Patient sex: M
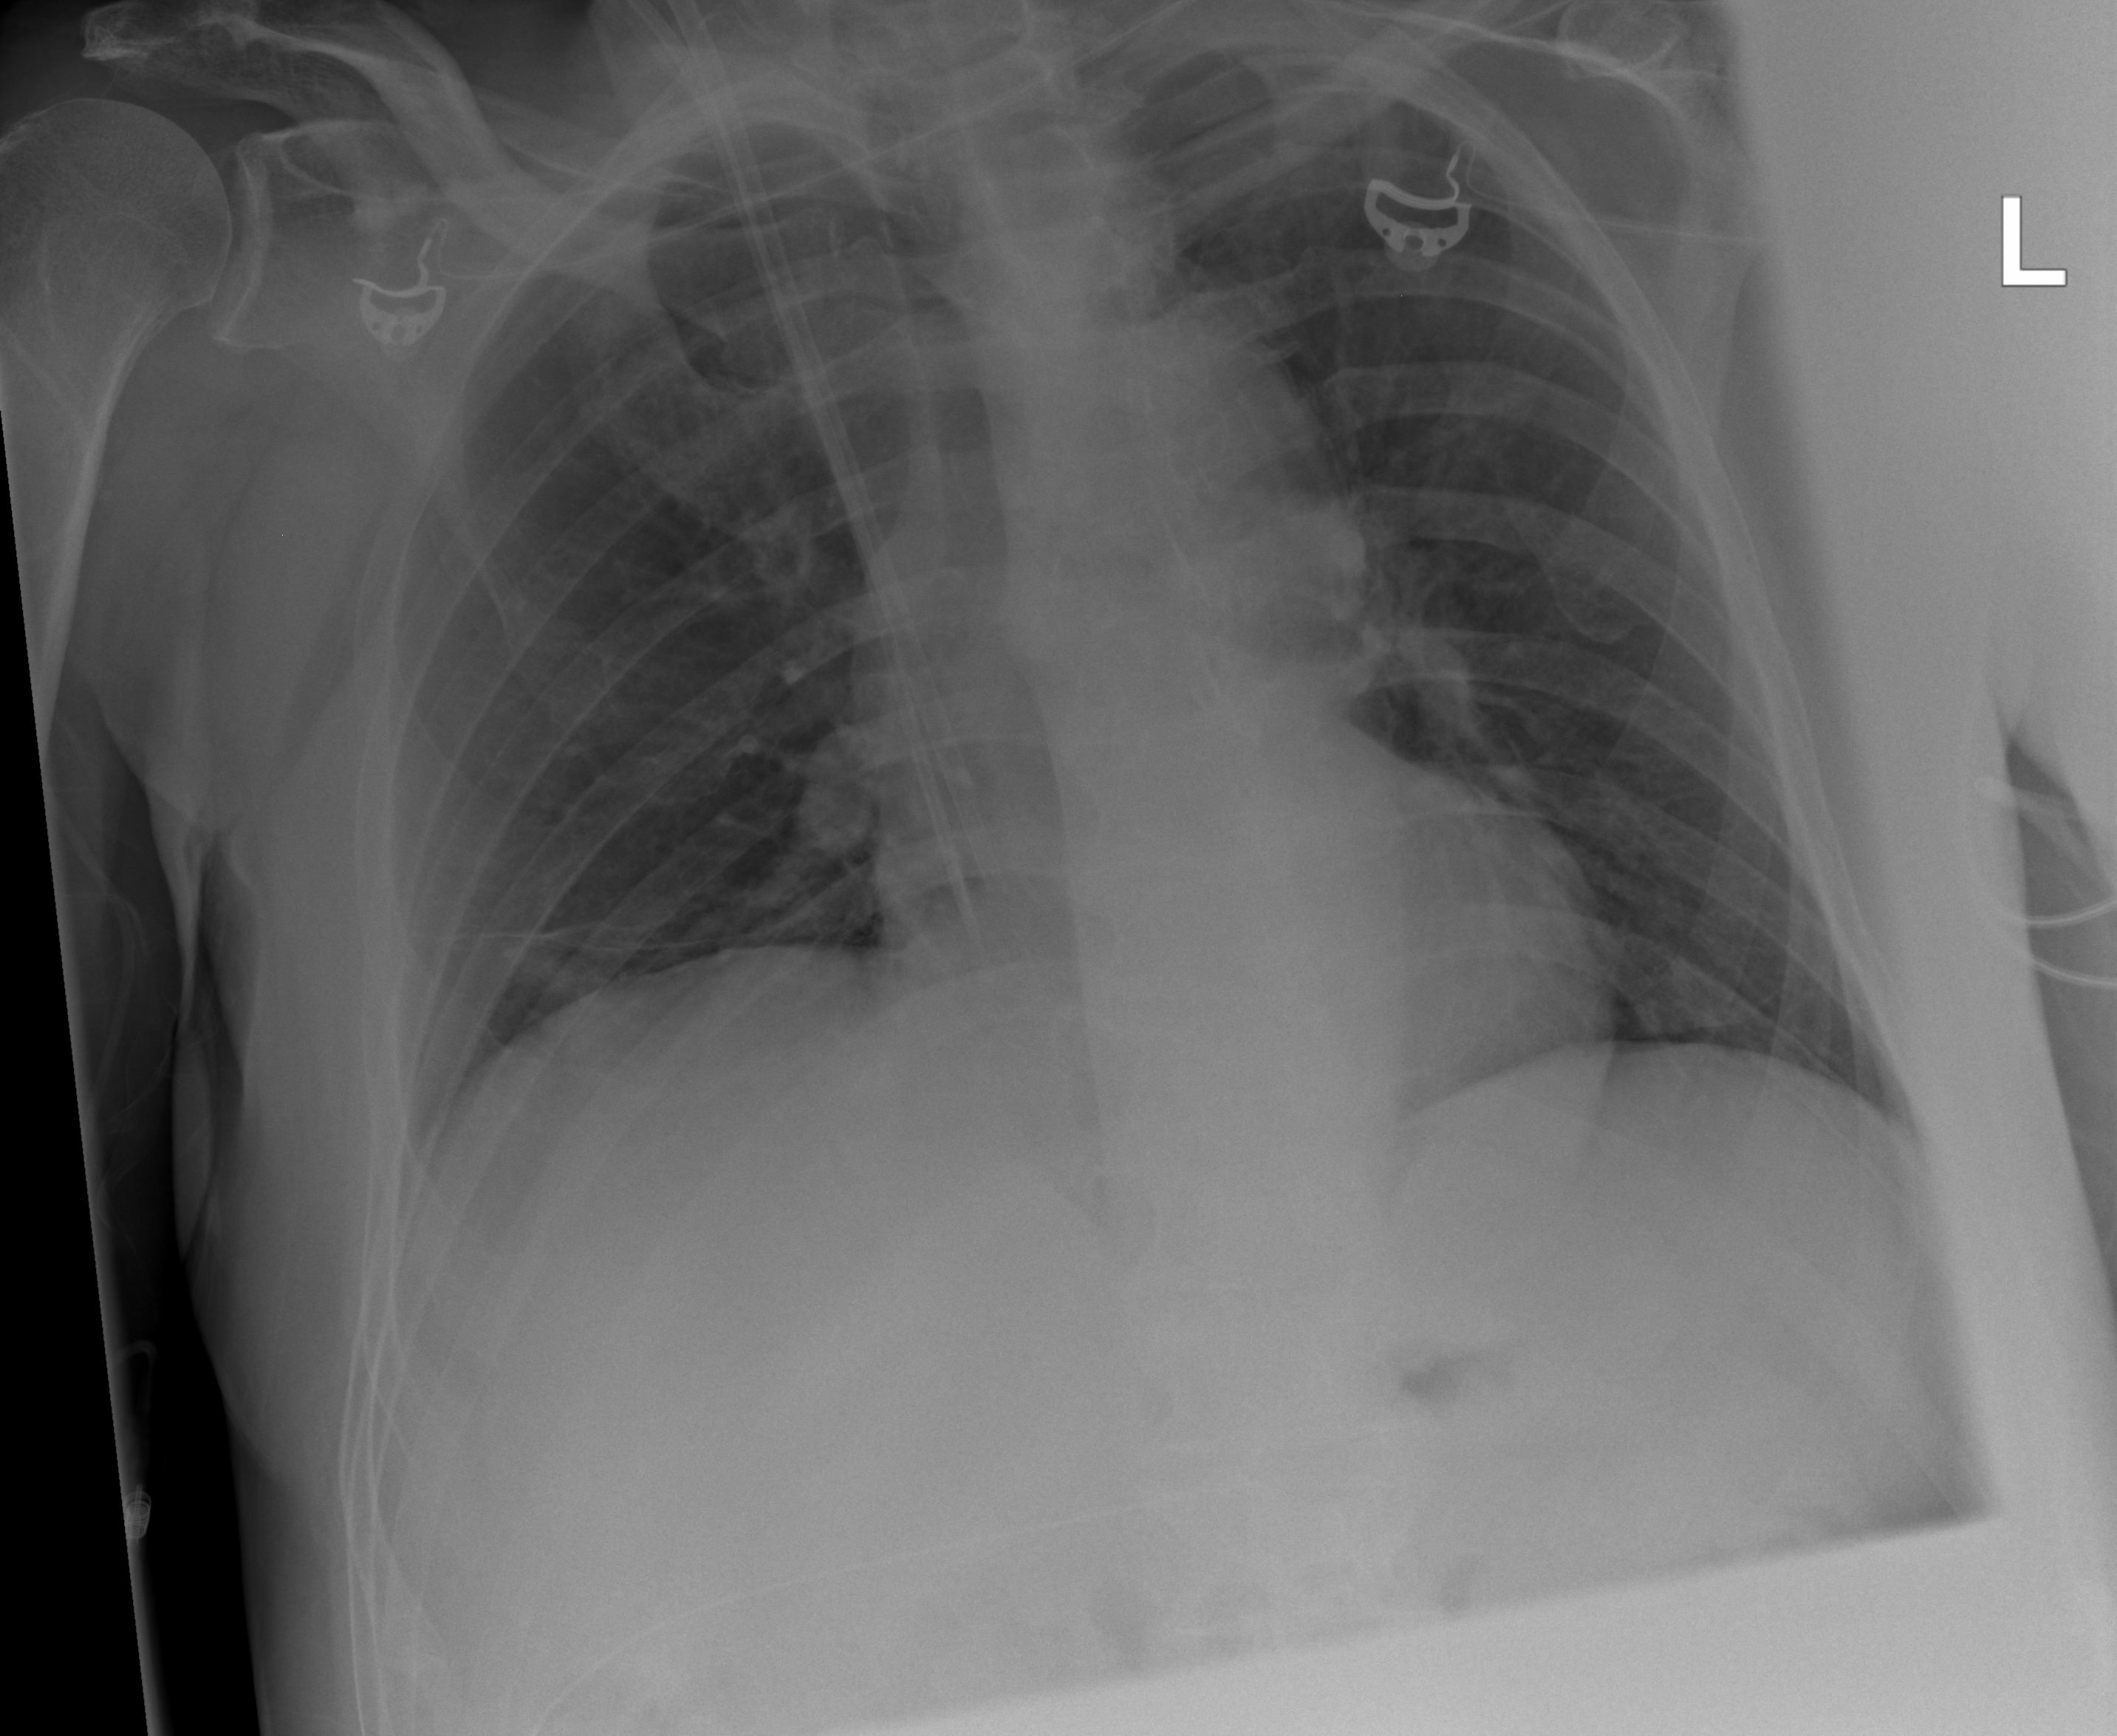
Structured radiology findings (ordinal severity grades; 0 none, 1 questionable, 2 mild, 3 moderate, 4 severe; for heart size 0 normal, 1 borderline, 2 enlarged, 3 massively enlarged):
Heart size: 0
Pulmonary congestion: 0
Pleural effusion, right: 0
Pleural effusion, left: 0
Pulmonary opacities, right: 0
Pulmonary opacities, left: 0
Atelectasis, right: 2
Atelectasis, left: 0